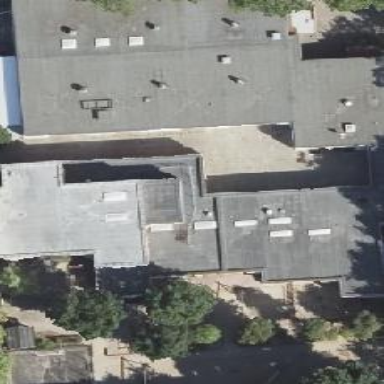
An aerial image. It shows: Kindergarten.